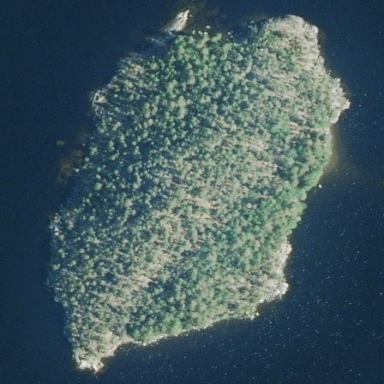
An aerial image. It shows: Islet.